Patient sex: F
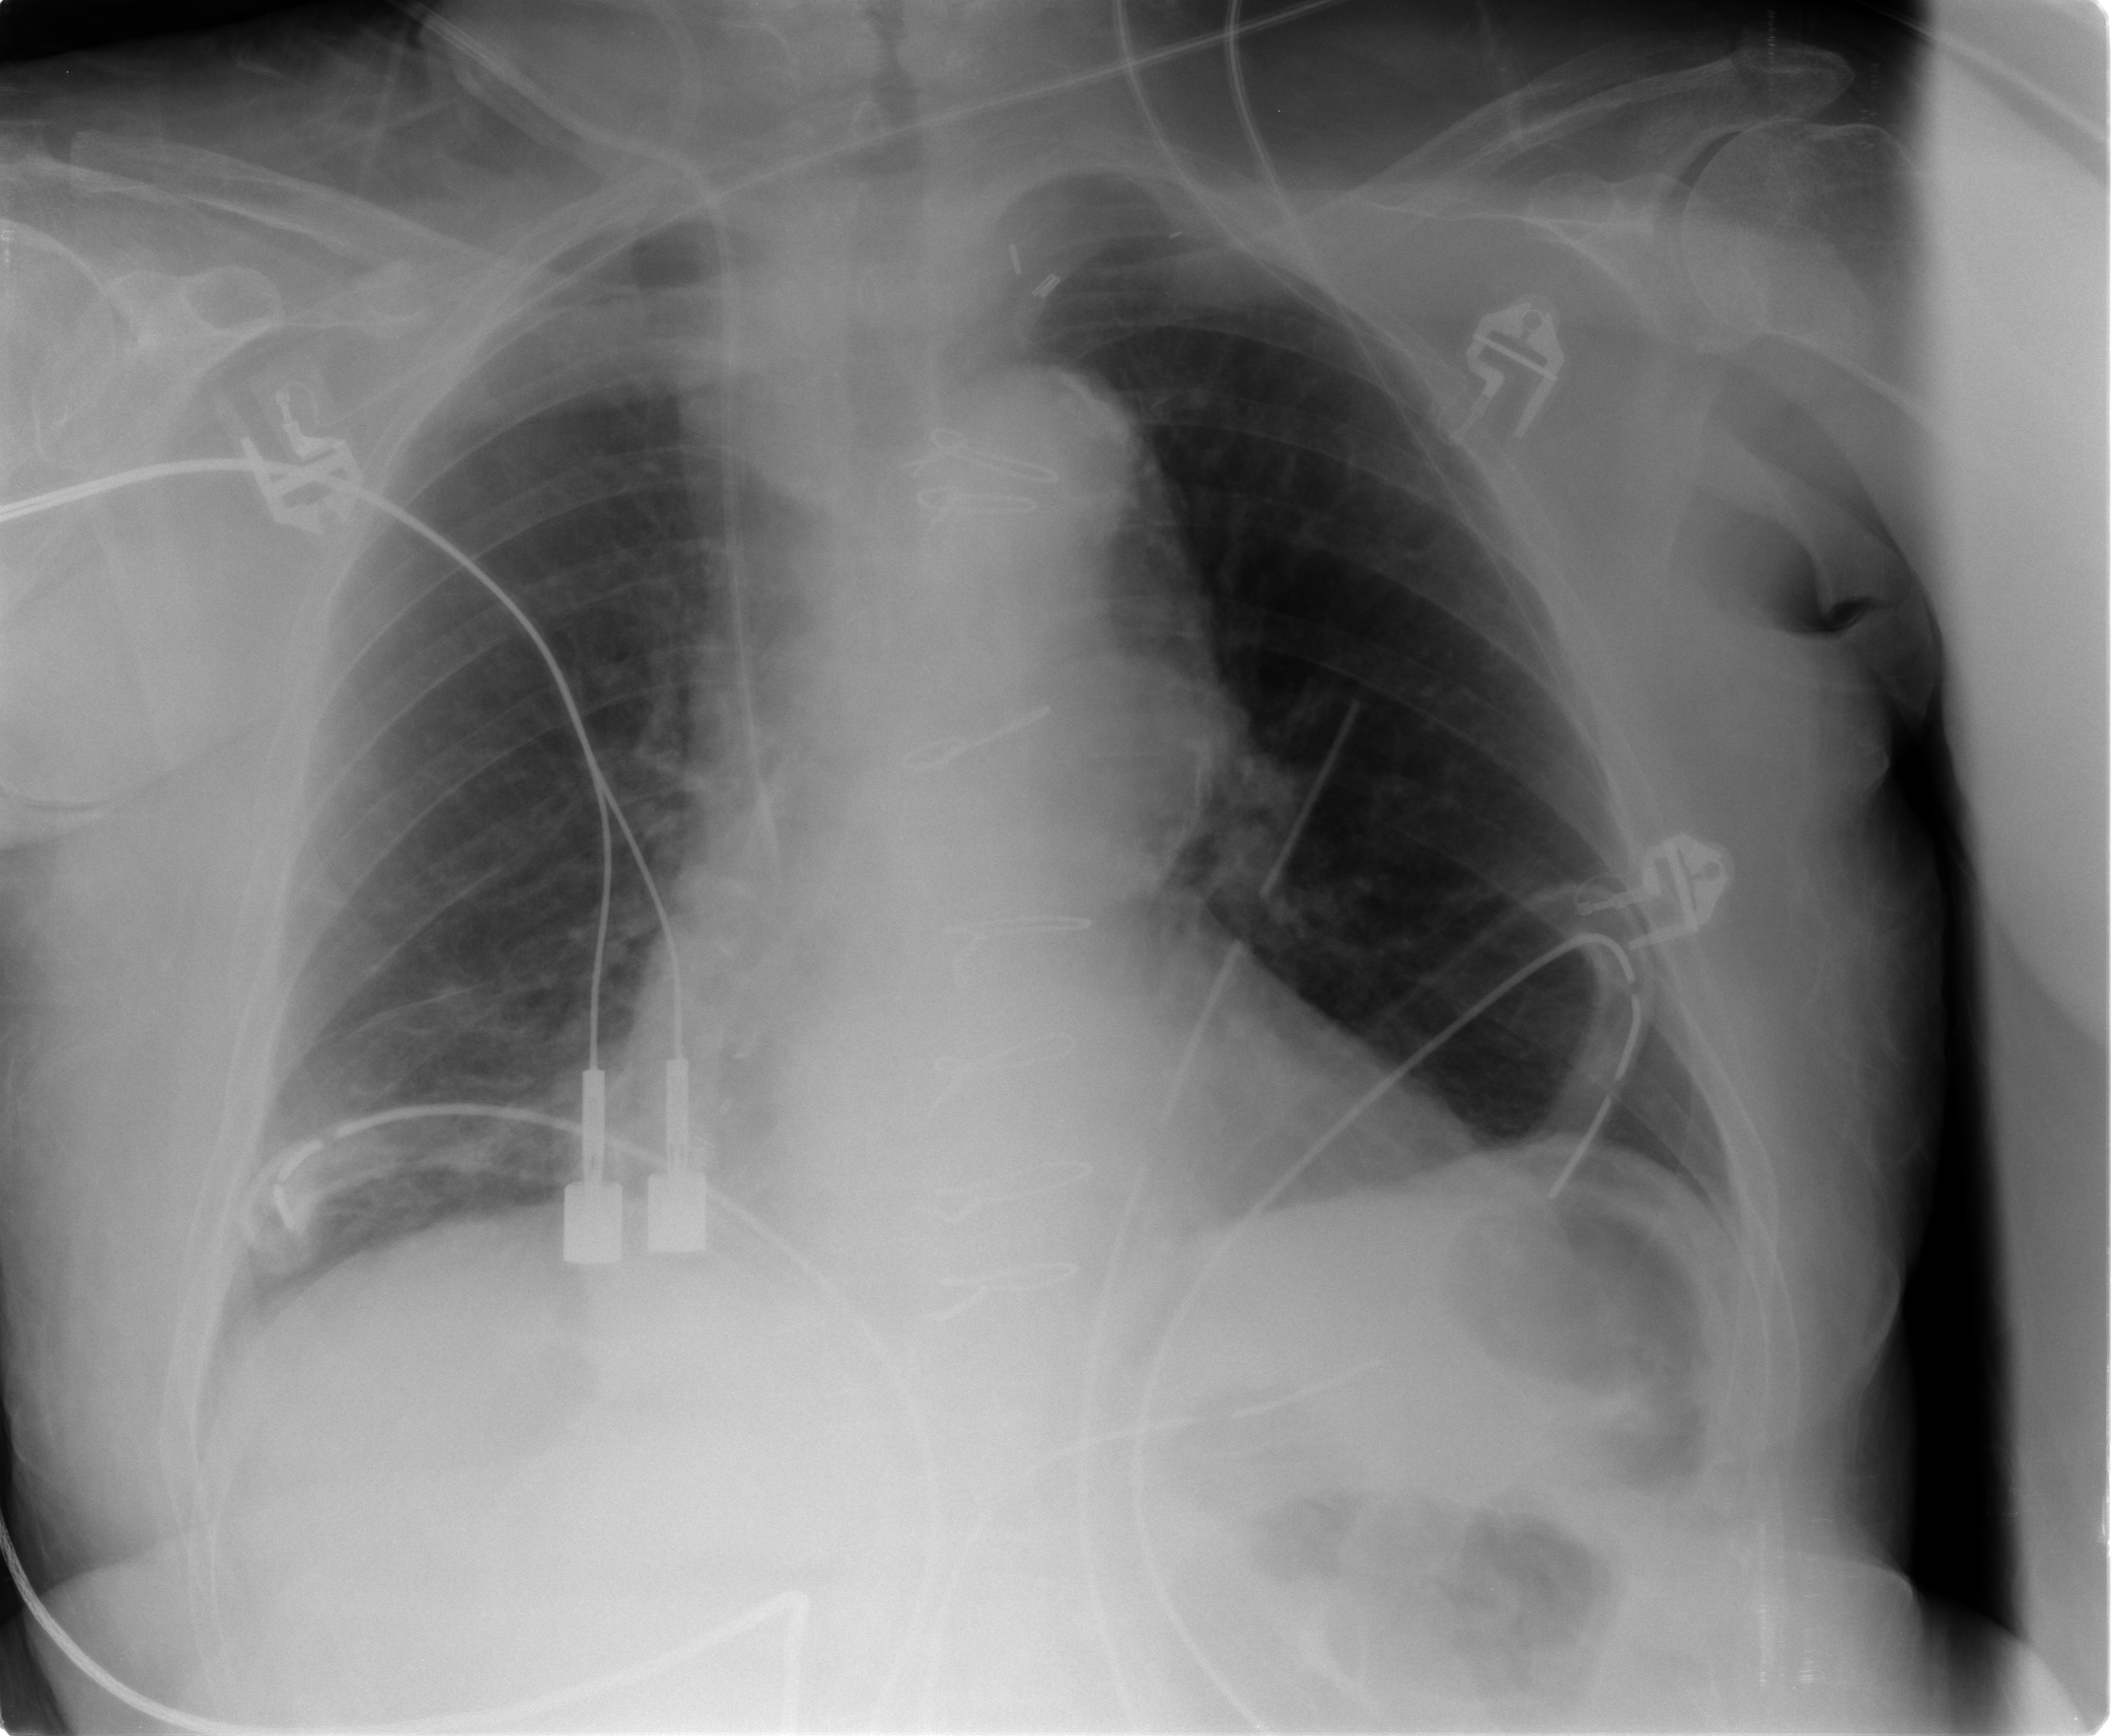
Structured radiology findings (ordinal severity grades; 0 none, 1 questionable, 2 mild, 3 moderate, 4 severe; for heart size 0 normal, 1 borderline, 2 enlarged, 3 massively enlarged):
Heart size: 1
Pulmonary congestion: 0
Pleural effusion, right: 0
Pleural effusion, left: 0
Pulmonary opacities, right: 0
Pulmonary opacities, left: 0
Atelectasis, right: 1
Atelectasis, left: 0